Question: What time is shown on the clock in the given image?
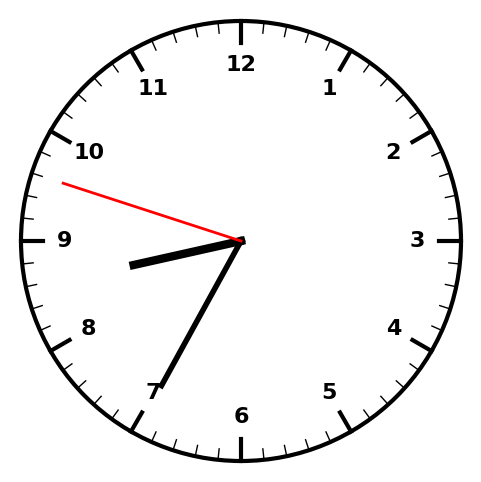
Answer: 08:34:48